【题型】填空题　【知识点】平面几何　【难度】easy
古代典籍《周易》中的“八卦”思想对我国的建筑有一定影响。图 1 是受“八卦”启示设计的正八边形的八角窗。在正八边形 \(ABCDEFGH\) 中，若 \(\overrightarrow{AC} = x\overrightarrow{AB} + y\overrightarrow{AH}(x,y \in \mathbb{R})\)，则 \(x + y = \underline{\quad\quad}\)。

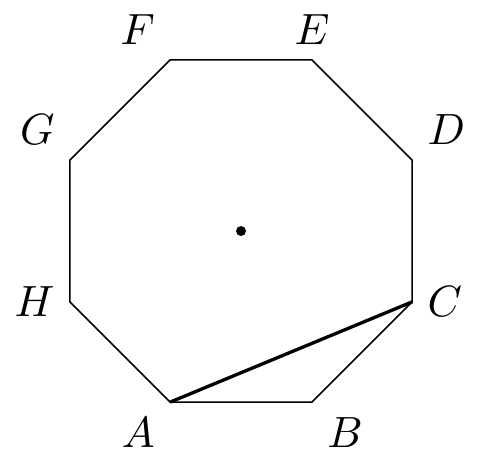
【解答】
\noindent
【答案】\(\boldsymbol{\sqrt{2} + 2}\)（或 \(2 + \sqrt{2}\)）

\noindent
【分析】根据题意结合向量的线性运算分析运算。

\noindent
【详解】如图，连接 \(CH\)，则 \(AB \parallel CH\)，

不妨设 \(AB = 2\)，则 \(CH = 2\sqrt{2} + 2\)，即 \(\overrightarrow{HC} = (\sqrt{2} + 1)\overrightarrow{AB}\)，

\(\therefore \overrightarrow{AC} = \overrightarrow{AH} + \overrightarrow{HC} = (\sqrt{2} + 1)\overrightarrow{AB} + \overrightarrow{AH}\)，则 \(x = \sqrt{2} + 1\)，\(y = 1\)，

故 \(x + y = \sqrt{2} + 2\)。

\noindent
故答案为：\(\boldsymbol{\sqrt{2} + 2}\)。

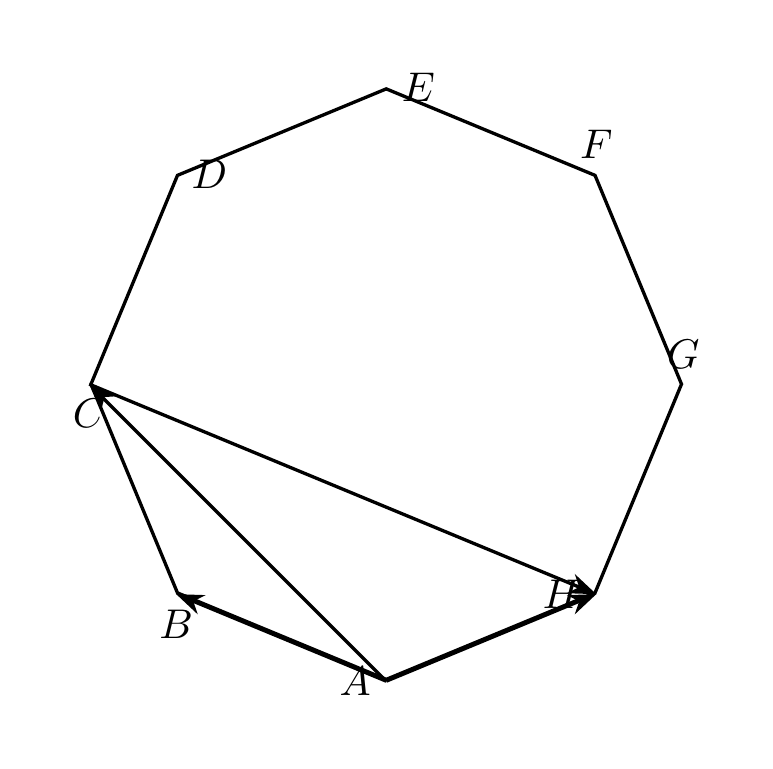